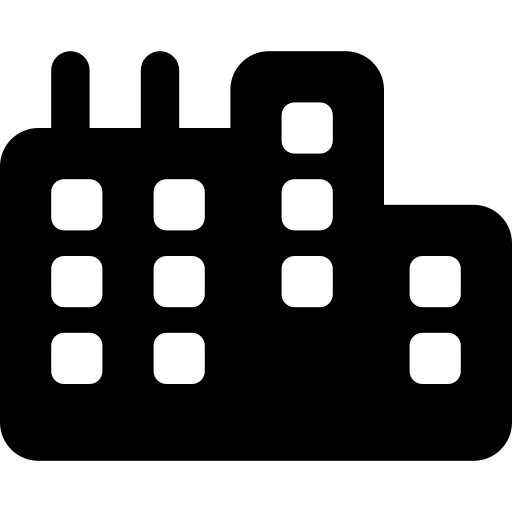
Tags: icon, FontAwesome, fa-icon, solid, city